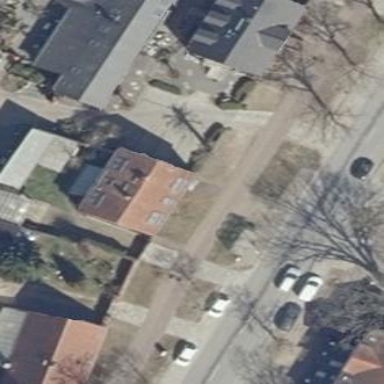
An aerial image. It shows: Detached building.